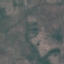
Land use / land cover: HerbaceousVegetation